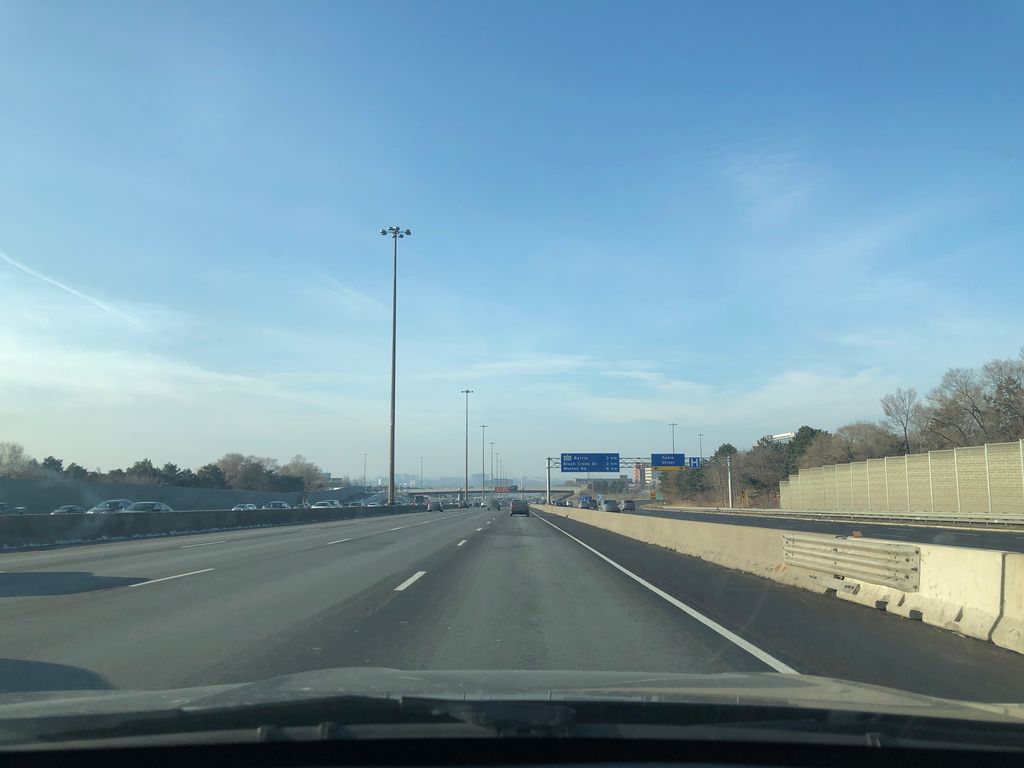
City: toronto